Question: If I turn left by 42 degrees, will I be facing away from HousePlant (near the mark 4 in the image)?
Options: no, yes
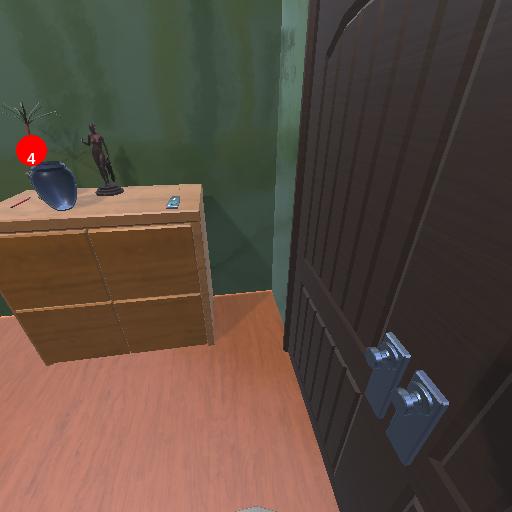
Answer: no